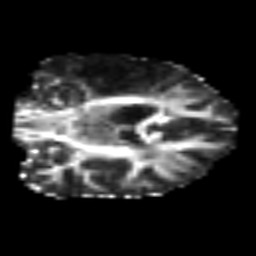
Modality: FA
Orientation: coronal
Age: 54
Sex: male
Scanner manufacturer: siemens
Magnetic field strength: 3 T
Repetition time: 6.1 s
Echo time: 0.101 s